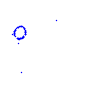
Particle: proton